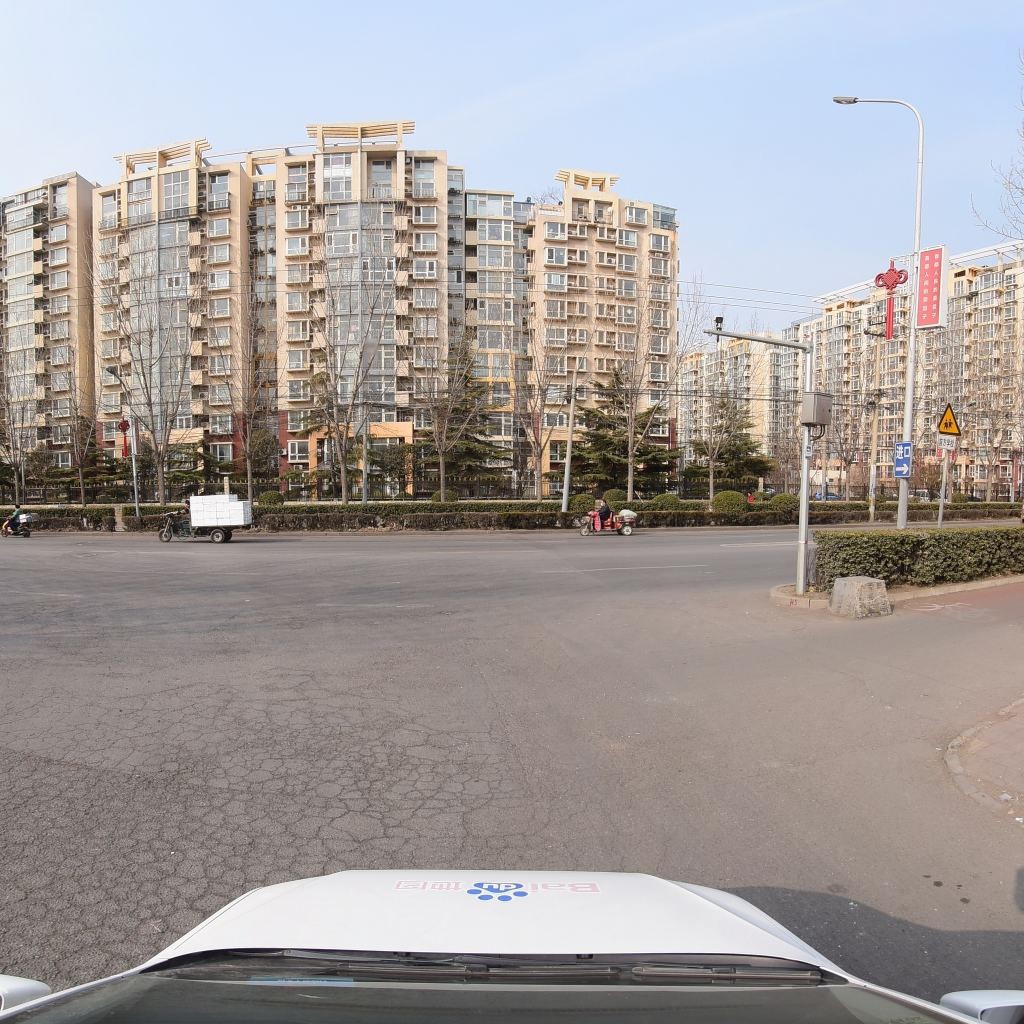
Region: Fengtai
Road damage annotations: manhole cover, alligator crack